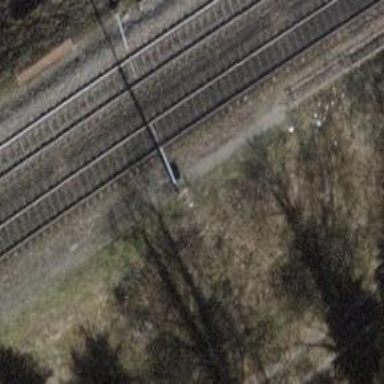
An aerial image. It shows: Railway signal.